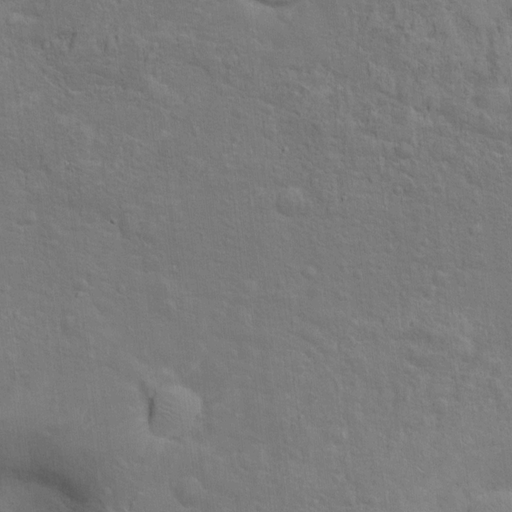
Objects detected: cone